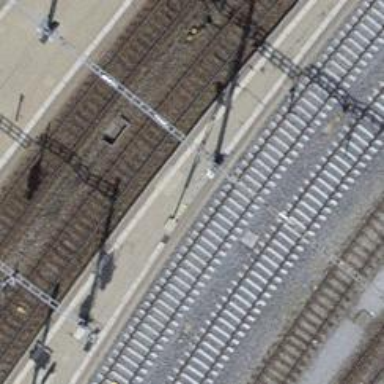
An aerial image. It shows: Single railway track with electrification through contact line.